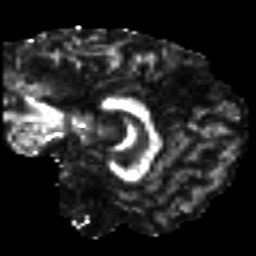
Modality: FA
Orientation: sagittal
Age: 25
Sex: female
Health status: healthy
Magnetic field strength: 3 T
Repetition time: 8.4 s
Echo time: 0.0926 s